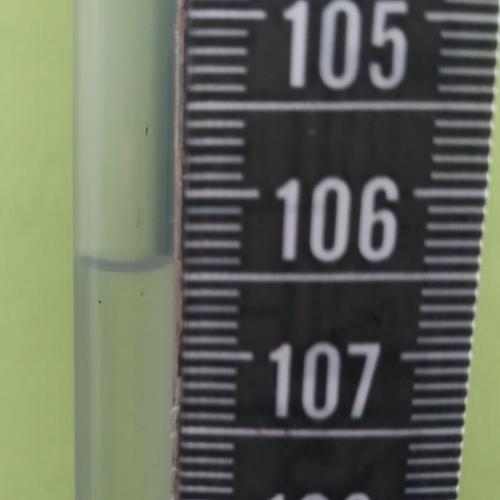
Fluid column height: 106.4 cm